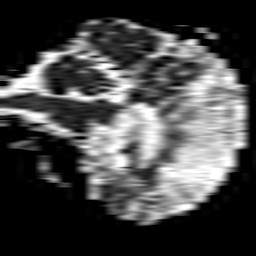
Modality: ADC
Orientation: sagittal
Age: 59
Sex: male
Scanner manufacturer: philips
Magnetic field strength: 1.5 T
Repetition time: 3.403 s
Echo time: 0.06922 s